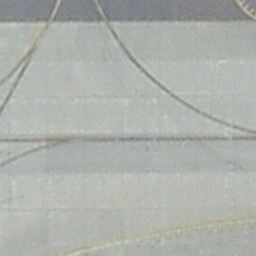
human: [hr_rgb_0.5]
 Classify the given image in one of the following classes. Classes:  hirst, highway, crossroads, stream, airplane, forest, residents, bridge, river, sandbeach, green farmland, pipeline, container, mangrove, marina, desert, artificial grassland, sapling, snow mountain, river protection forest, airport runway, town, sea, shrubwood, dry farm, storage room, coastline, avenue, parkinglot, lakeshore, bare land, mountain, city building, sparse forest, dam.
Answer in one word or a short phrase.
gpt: airport runway